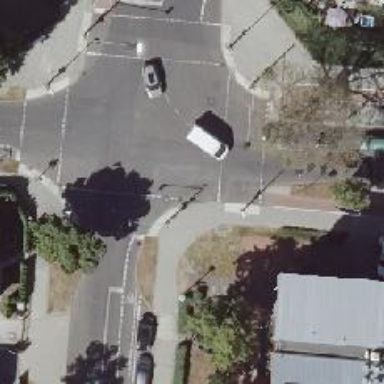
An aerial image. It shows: Cycleway crossing with traffic signals.